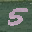
Label: 5